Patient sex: M
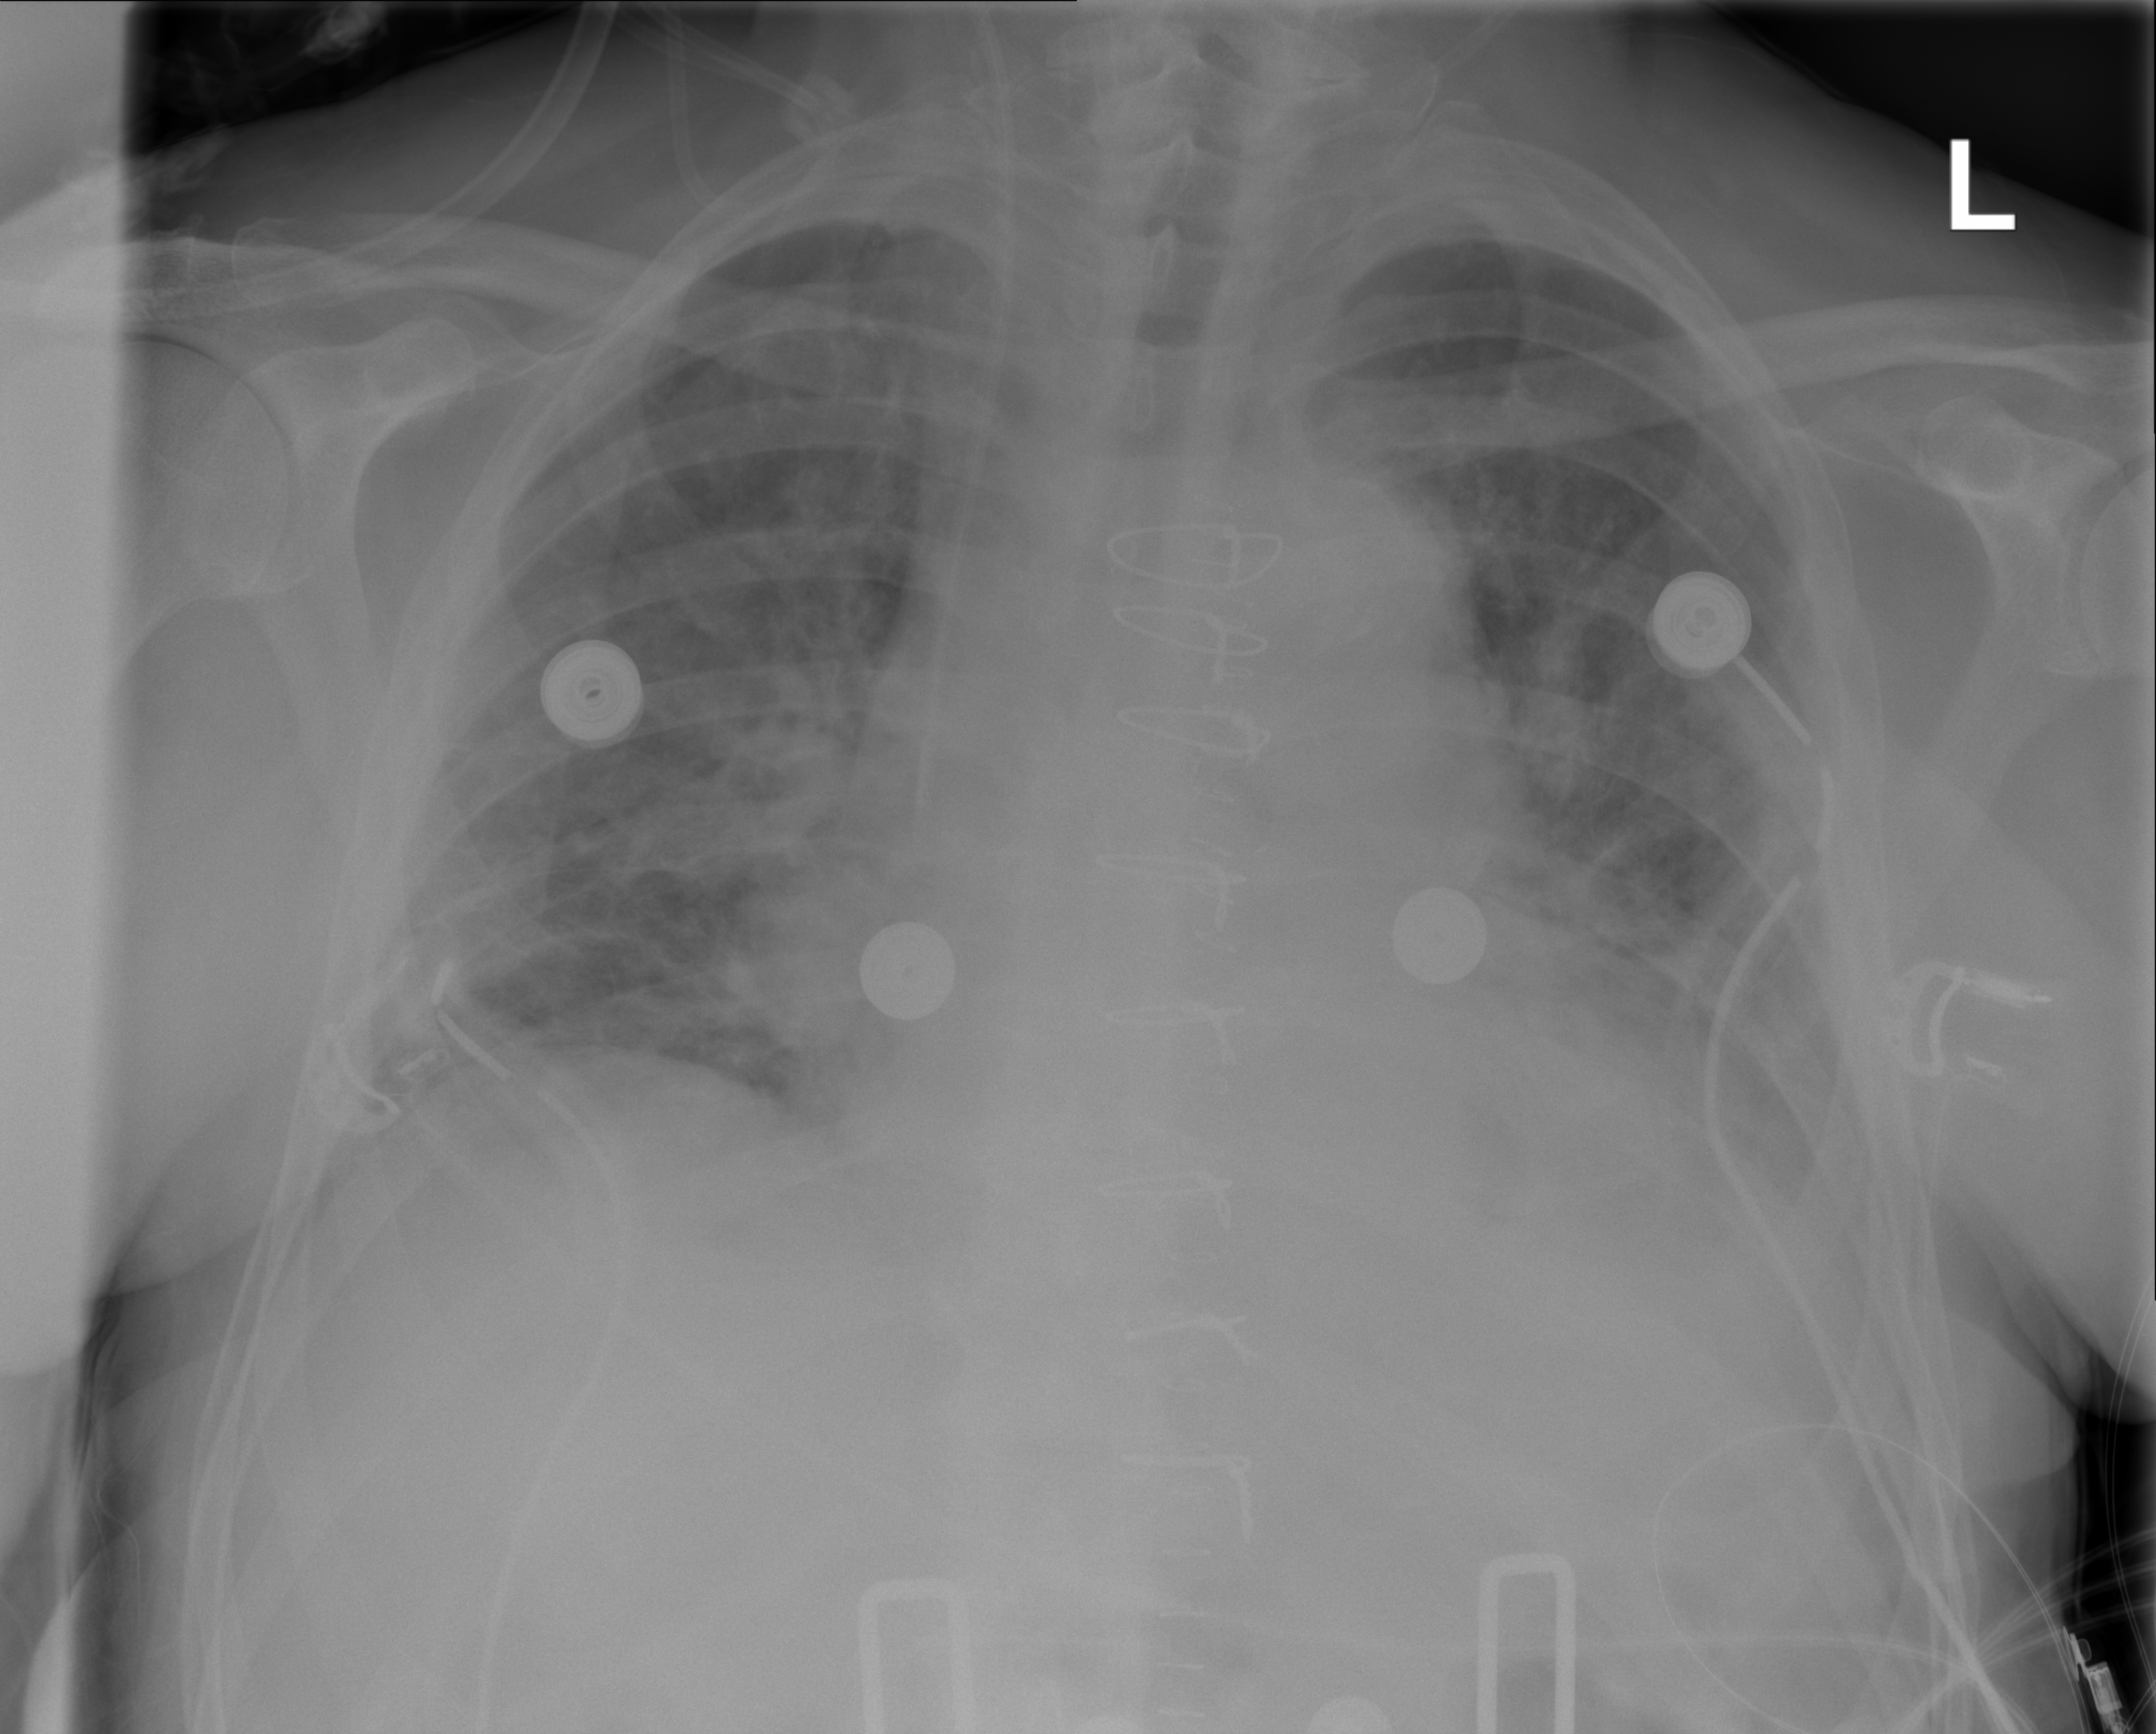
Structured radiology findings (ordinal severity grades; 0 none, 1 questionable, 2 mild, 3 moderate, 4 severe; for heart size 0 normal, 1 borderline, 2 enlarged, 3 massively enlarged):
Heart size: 2
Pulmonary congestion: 2
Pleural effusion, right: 0
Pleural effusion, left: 0
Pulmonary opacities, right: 0
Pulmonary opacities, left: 0
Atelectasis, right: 2
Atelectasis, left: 0